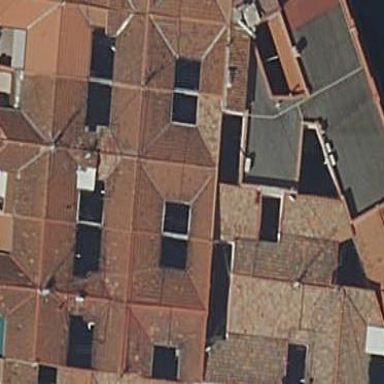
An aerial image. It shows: Residential building.